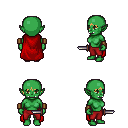
a pixel art fantasy rpg character, female body template, orc, green skin, red cape, red pants, plain hairstyle, leather bracers, dagger, four views (front, back, left, right), 2x2 character sprite sheet, small pixel art, hard edges, no anti-aliasing